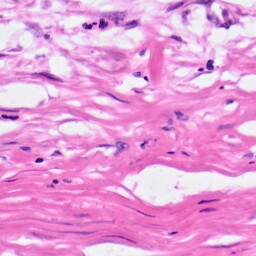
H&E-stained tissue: Pancreatic